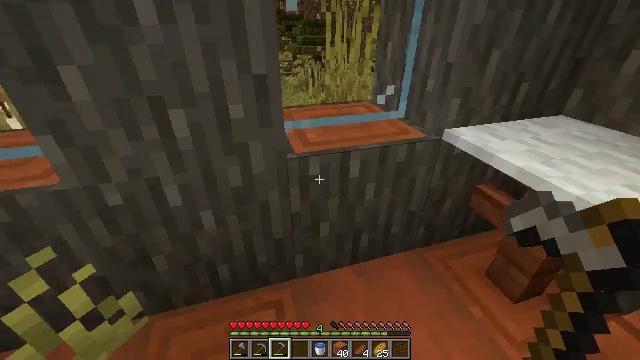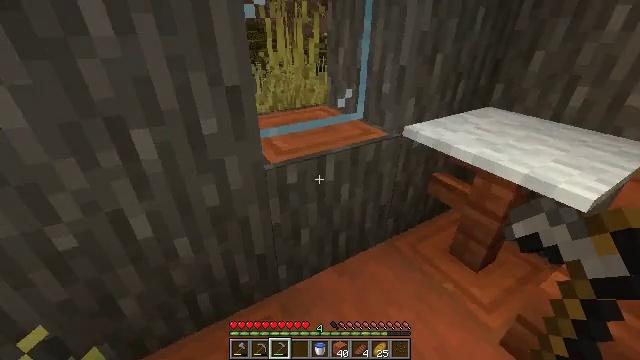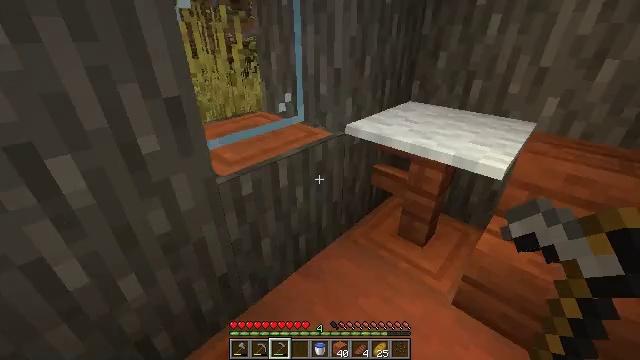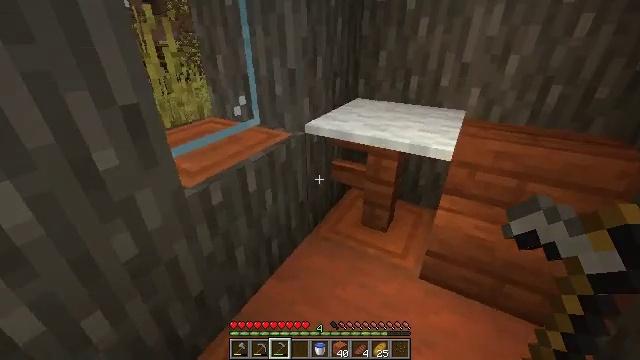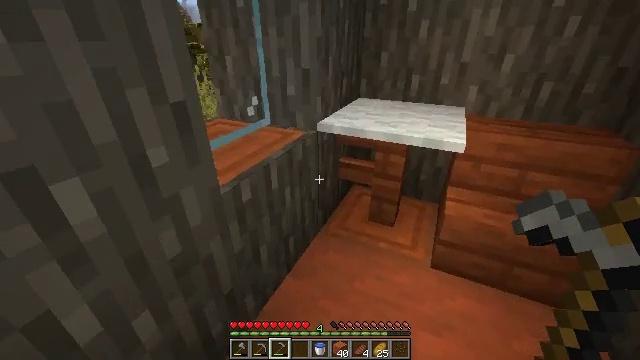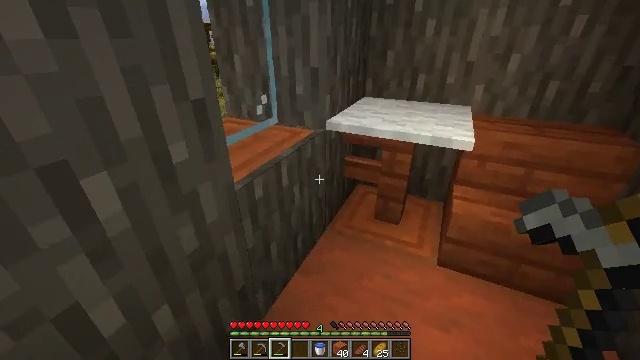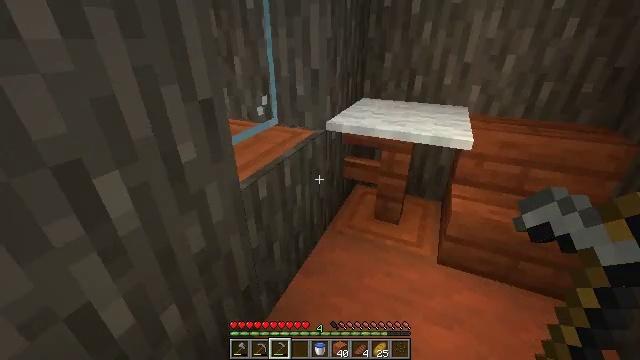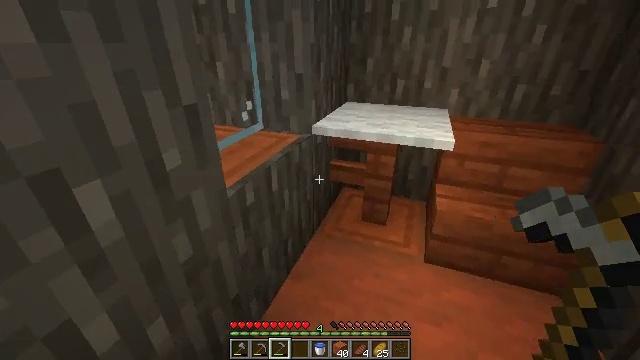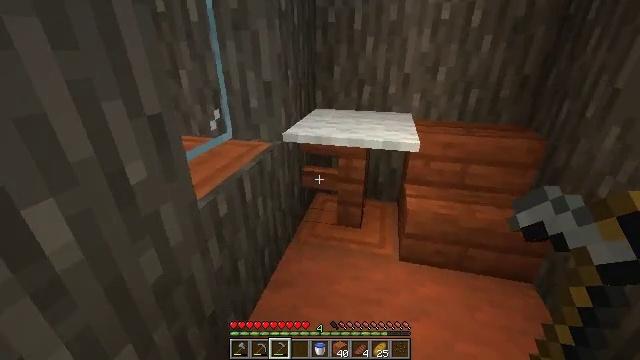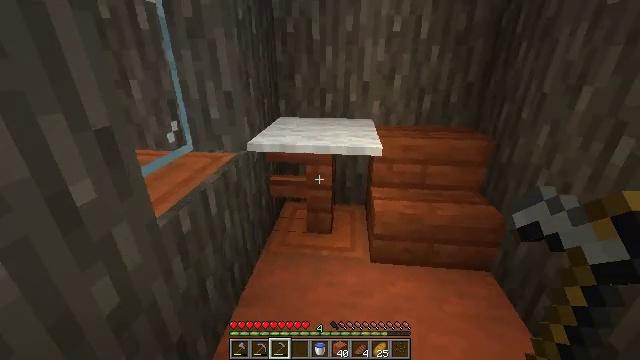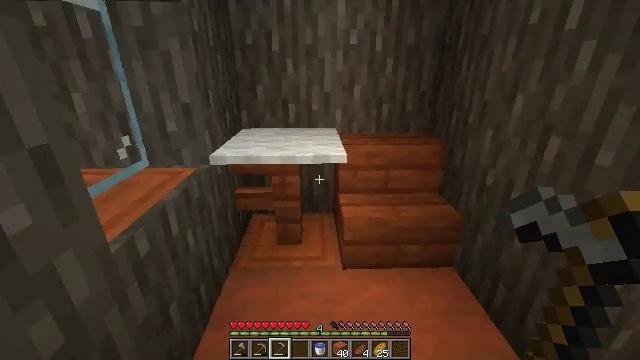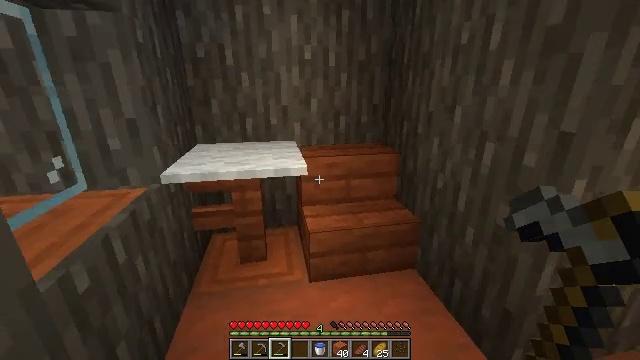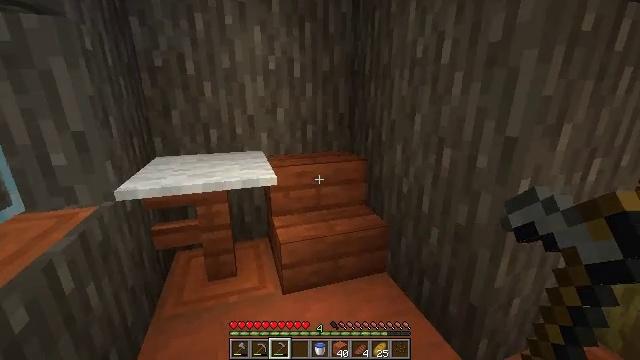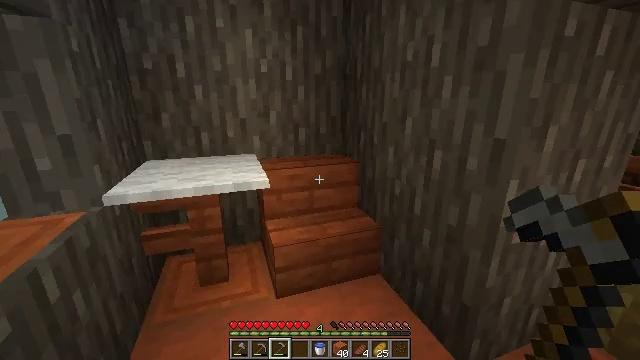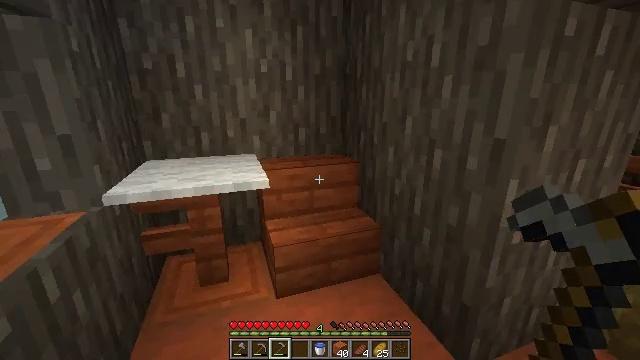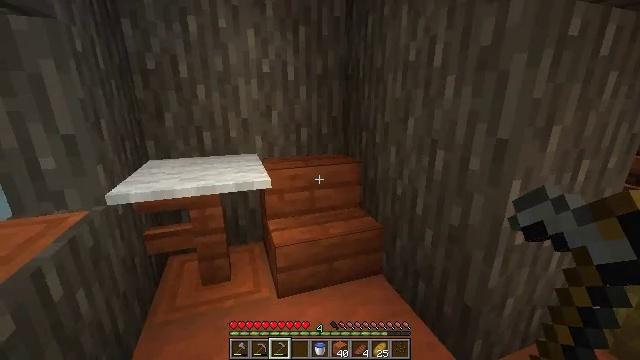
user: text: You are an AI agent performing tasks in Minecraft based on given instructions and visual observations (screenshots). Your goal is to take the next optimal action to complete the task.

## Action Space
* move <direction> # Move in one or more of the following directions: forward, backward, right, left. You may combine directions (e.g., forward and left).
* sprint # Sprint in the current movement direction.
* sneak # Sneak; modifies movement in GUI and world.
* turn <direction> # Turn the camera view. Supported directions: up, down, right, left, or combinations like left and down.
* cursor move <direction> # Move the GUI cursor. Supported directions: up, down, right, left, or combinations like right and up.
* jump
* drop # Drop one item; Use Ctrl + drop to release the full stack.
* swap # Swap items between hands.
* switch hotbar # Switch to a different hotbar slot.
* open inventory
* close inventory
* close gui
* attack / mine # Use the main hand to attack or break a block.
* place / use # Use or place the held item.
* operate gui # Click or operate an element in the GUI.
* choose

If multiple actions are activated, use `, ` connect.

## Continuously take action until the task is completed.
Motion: motion action
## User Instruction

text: Drop melon seeds.
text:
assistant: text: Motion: move left, turn right
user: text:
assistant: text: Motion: move left, turn right
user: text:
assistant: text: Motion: move left, turn right
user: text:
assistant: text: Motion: turn right
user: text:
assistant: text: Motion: no_op
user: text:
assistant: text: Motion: turn right
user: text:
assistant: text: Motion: turn right
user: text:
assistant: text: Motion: turn right and up
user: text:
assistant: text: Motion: turn right and up
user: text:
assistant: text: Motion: turn right and up
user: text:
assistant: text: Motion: turn right and up
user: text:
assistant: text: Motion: turn right and up
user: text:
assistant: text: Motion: turn right
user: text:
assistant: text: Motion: no_op
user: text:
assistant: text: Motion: no_op
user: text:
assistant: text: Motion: move left, turn left and down
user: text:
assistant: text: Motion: move left, turn left and down
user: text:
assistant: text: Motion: move left
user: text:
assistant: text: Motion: move left, turn right and up
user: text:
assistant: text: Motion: turn right
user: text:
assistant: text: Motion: turn right and down
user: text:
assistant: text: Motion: move left, turn right and down
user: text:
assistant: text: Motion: move left
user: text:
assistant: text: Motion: move left, turn right
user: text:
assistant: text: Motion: move left
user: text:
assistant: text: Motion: move left, turn right and up
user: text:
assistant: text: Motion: move left, turn right
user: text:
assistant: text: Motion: turn right
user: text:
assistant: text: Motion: turn right
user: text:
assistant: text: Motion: turn right and down